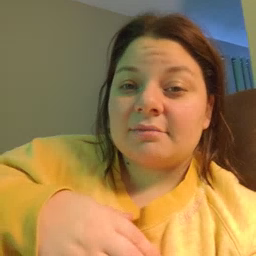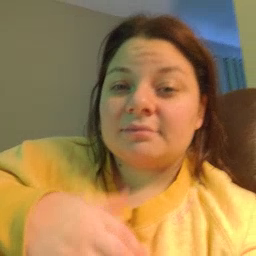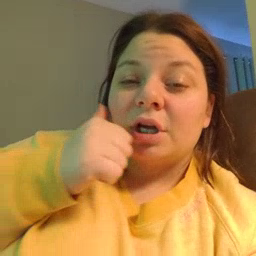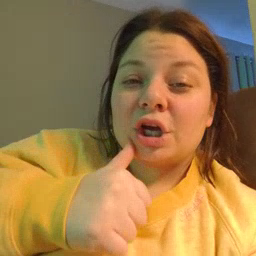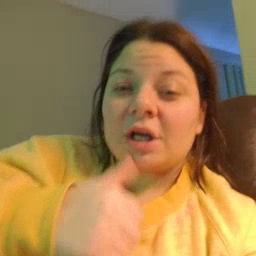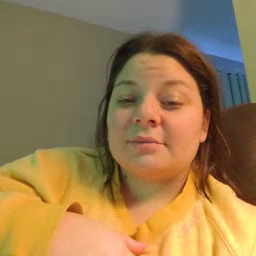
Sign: girl